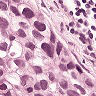
Metastatic tissue present: yes